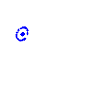
Particle: kaon